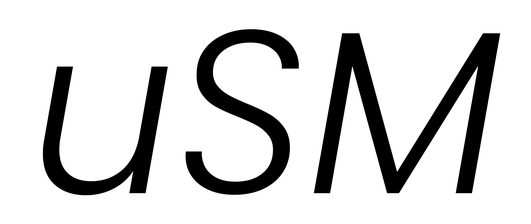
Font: Poppins-LightItalic